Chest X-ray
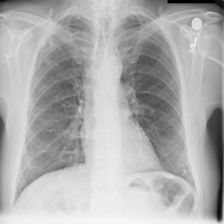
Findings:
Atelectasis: negative
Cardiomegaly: negative
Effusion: negative
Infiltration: negative
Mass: negative
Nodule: negative
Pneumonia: negative
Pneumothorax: negative
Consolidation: negative
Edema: negative
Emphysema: negative
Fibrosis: negative
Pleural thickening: negative
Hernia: negative